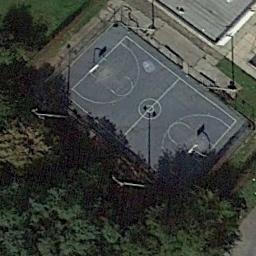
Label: basketball_court